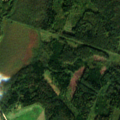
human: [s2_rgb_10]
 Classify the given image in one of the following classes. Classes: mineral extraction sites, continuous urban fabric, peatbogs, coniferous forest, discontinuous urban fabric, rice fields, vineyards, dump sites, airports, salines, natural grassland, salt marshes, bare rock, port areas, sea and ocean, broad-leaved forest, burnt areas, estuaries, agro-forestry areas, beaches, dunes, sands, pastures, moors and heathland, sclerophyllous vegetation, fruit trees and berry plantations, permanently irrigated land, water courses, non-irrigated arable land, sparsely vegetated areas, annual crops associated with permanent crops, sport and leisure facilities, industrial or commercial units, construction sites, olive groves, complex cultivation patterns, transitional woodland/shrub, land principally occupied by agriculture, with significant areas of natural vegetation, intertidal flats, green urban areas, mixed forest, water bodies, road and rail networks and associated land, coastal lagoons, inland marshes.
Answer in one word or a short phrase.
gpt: non-irrigated arable land, coniferous forest, mixed forest, transitional woodland/shrub